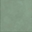
Piece: xx